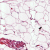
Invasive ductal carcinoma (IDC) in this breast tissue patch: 0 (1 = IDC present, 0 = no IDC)